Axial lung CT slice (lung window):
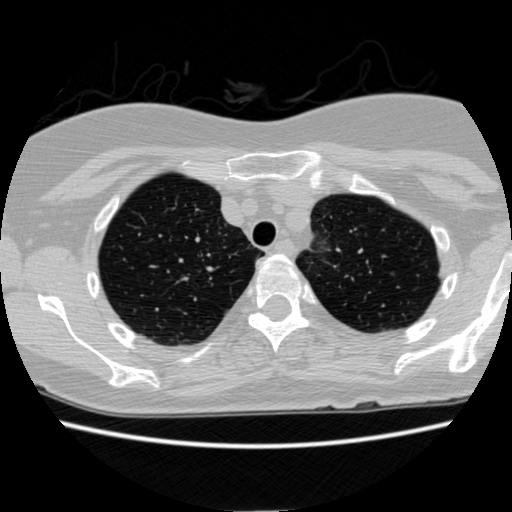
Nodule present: no